Question: Here is the code:
This is were I take data from XML (this works, already tested it without jQuery):
'''
<script>
$(document).ready(function(){
var select = $('#mySelect');
$.ajax({
type: "GET",
url: "http://mobile.qmschrysant.nl/keuzemenu/keuzemenu.xml",
dataType: "xml",
success: function(xml) {
$(xml).find('menuitem').each(function(){
var title = $(this).find('title').text();
select.append("<option/><option class='ddheader'>"+title+"</option>");
$(this).find('value').each(function(){
var value = $(this).text();
select.append("<option class='ddindent' value='"+ value +"'>"+value+"</option>");
});
});
select.children(":first").text("please make a selection").attr("selected",true);
select.trigger('updatelayout');
}
});
});
</script>
'''
An this is my select option (HTML):
'''
<label for="selectmenu" class="select">Kies planning:</label>
<form>
<select id="mySelect" >
<option>loading</option>
</select>
</form>
'''
Now the weird thing, when I include this jQuery script:
'''
<script src="http://code.jquery.com/jquery-1.6.4.min.js"></script>
'''
Then the droplist got awesome look, but does not contain any information.
When I comment out that line, the droplist looks normal, but now it DOES contain the information (so this is the prove, that it does work).
But why doesn't it work when I include the jQuery line? I can't find the problem.
(see picture for maybe better explanation)

EDIT:
all includes that I use:
'''
<link href="http://code.jquery.com/mobile/1.0a3/jquery.mobile-1.0a3.min.css" rel="stylesheet" type="text/css">
<script src="http://code.jquery.com/jquery-1.6.4.min.js"></script>
<script src="http://code.jquery.com/mobile/1.0a3/jquery.mobile-1.0a3.min.js" type="text/javascript"></script>
<script type="text/javascript" src="http://ajax.googleapis.com/ajax/libs/jquery/1.3/jquery.min.js"></script>
'''
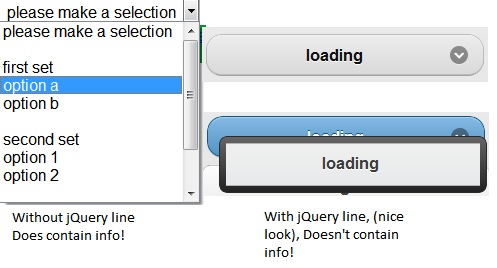
Answer: OP "used the newest jquery mobile.js and now everything works perfectly".
This seemed to be a compatibility problem.
Changed:
'''
<script src="http://code.jquery.com/mobile/1.0a3/jquery.mobile-1.0a3.min.js" type="text/javascript"></script>
<link href="http://code.jquery.com/mobile/1.0a3/jquery.mobile-1.0a3.min.css" rel="stylesheet" type="text/css">
'''
to:
'''
<script src="http://code.jquery.com/mobile/1.1.0/jquery.mobile-1.1.0.min.js" type="text/javascript"></script>
<link href="http://code.jquery.com/mobile/1.1.0/jquery.mobile-1.1.0.min.css" rel="stylesheet" type="text/css">
'''